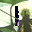
Label: 1